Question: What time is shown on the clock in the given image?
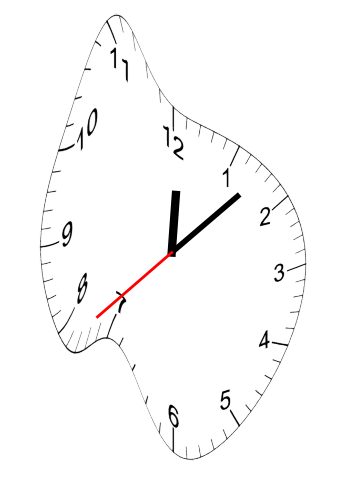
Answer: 12:07:38